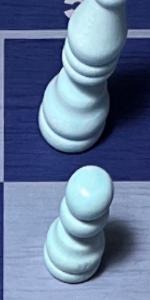
Label: Pawn_White